Field crop: maize
Growth stage: 1
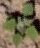
Species: chenopodium